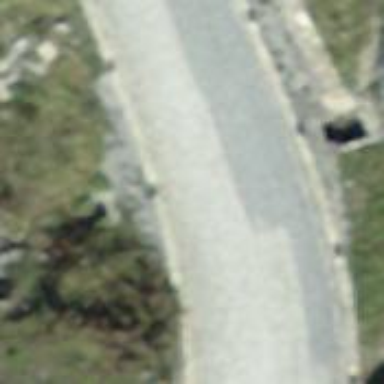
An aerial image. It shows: Secondary road with sett surface.